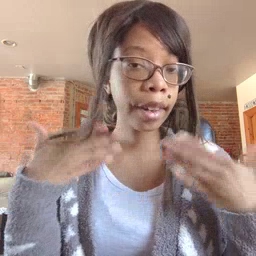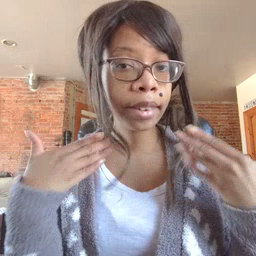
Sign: happy